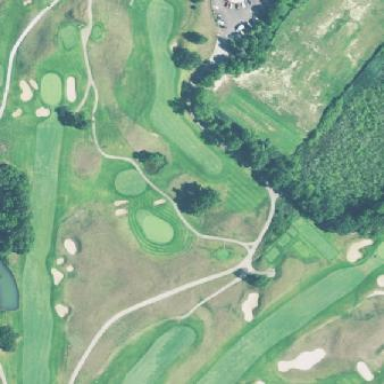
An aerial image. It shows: Area with grass used as rough in golf course.